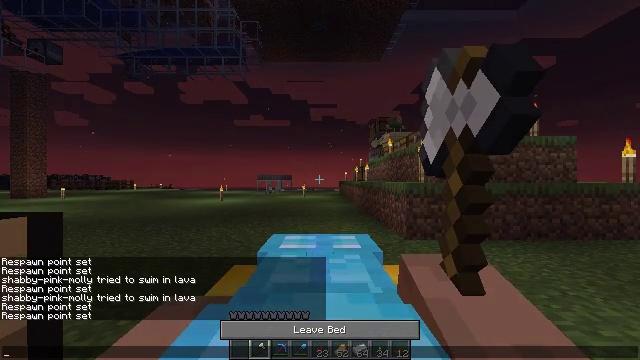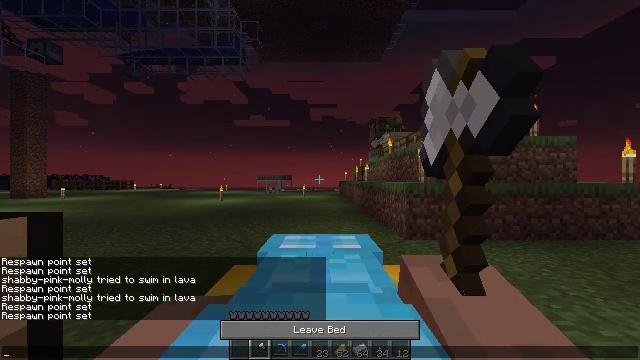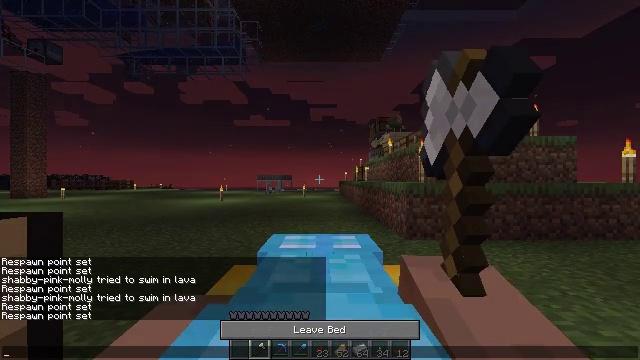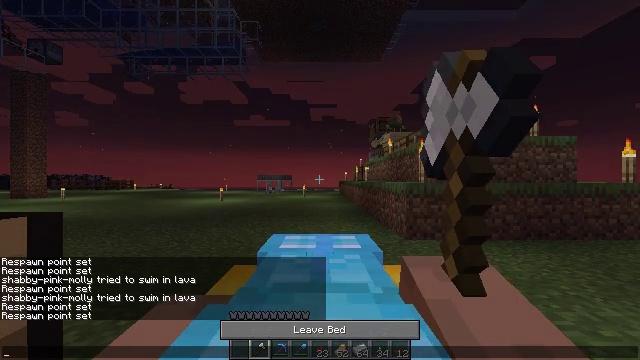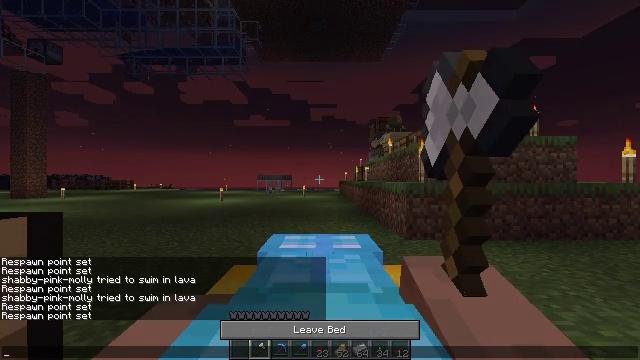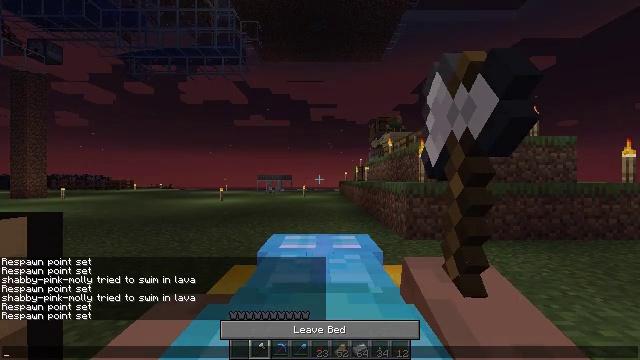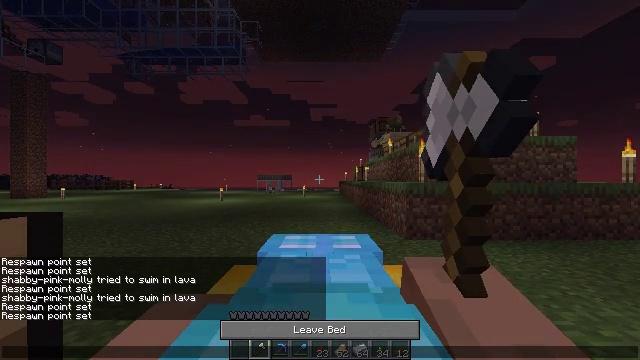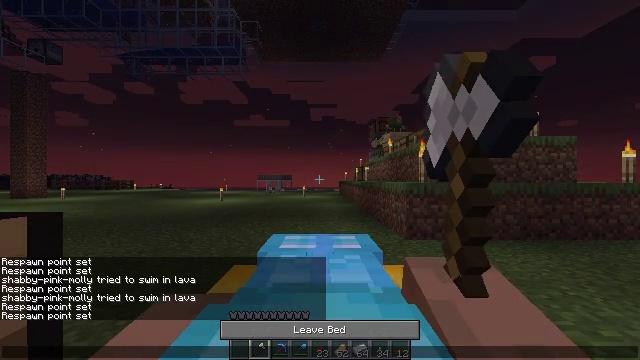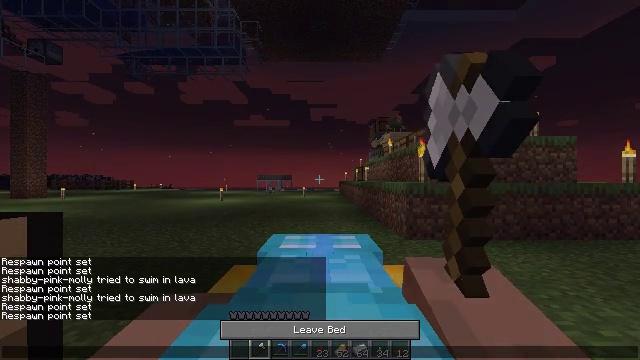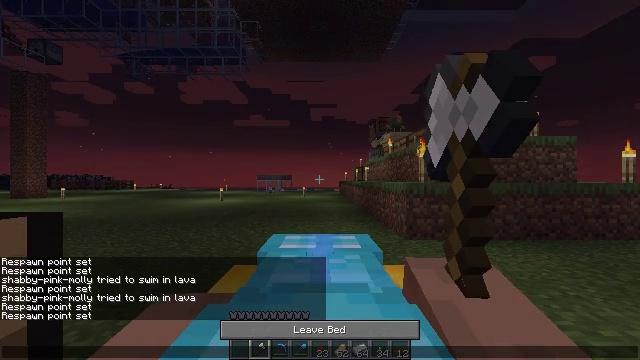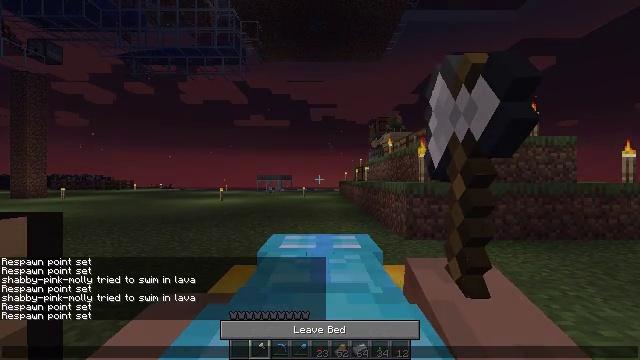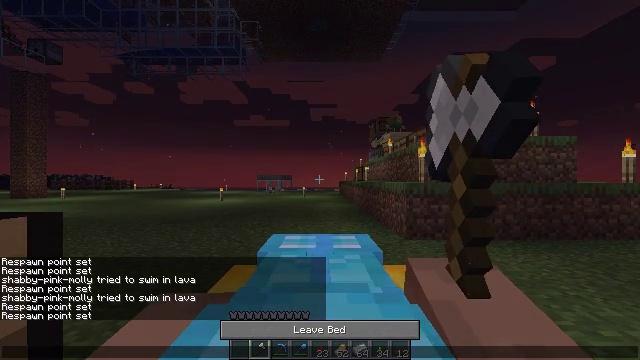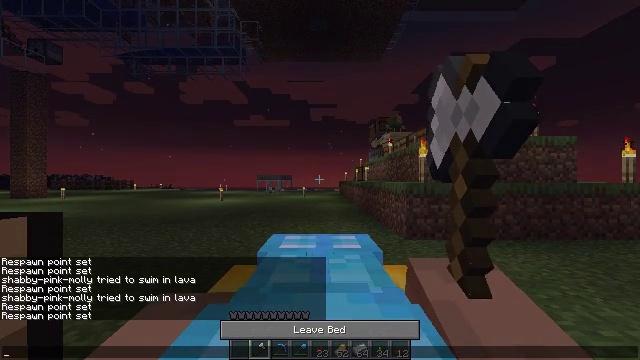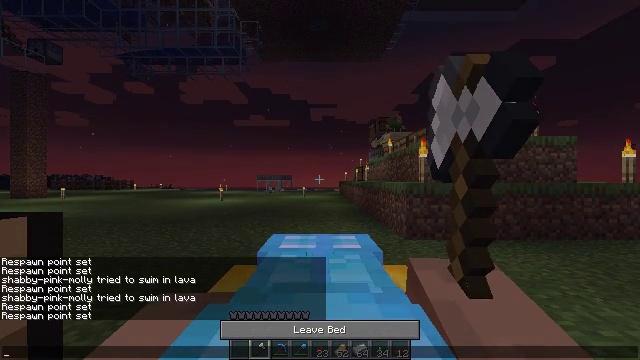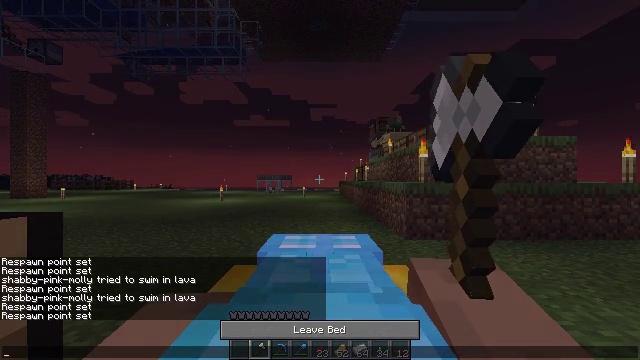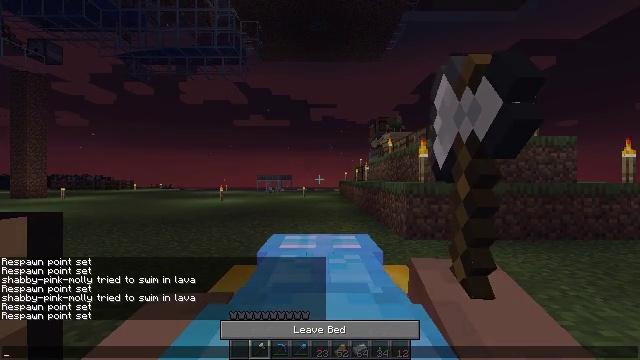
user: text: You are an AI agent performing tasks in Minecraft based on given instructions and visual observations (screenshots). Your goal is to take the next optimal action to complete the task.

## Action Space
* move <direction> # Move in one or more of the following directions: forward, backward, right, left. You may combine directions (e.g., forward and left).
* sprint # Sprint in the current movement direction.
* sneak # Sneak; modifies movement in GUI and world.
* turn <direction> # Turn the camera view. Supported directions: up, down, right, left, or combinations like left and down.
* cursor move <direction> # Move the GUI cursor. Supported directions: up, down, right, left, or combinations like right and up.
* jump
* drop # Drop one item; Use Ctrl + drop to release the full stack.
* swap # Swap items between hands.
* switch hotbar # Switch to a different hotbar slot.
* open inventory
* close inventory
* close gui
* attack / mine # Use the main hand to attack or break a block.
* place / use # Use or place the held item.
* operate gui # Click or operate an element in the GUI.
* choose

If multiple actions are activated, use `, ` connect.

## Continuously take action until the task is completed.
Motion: motion action
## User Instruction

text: Destroy the spruce trapdoor to collect it.
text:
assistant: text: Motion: no_op
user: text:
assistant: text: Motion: no_op
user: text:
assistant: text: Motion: no_op
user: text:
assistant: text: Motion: no_op
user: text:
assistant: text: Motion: no_op
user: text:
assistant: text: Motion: no_op
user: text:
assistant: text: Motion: no_op
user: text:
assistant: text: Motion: no_op
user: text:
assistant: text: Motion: no_op
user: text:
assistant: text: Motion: no_op
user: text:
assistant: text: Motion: no_op
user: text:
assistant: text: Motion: no_op
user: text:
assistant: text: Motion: no_op
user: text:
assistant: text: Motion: no_op
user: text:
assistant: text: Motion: no_op
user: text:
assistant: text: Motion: no_op
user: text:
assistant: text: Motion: no_op
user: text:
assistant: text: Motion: no_op
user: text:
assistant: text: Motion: no_op
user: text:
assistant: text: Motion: no_op
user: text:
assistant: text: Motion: no_op
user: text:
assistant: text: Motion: no_op
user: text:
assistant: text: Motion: no_op
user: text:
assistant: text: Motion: no_op
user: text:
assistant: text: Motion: no_op
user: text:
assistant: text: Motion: no_op
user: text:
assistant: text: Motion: no_op
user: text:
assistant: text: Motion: no_op
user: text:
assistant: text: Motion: no_op
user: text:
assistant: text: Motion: no_op